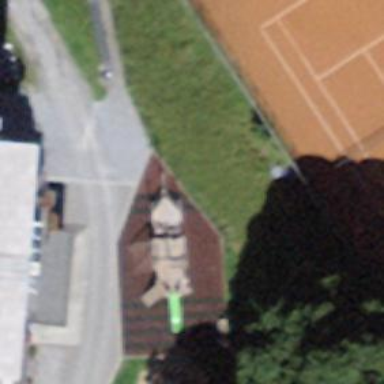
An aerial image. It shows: Playground structure themed as pirate ship.